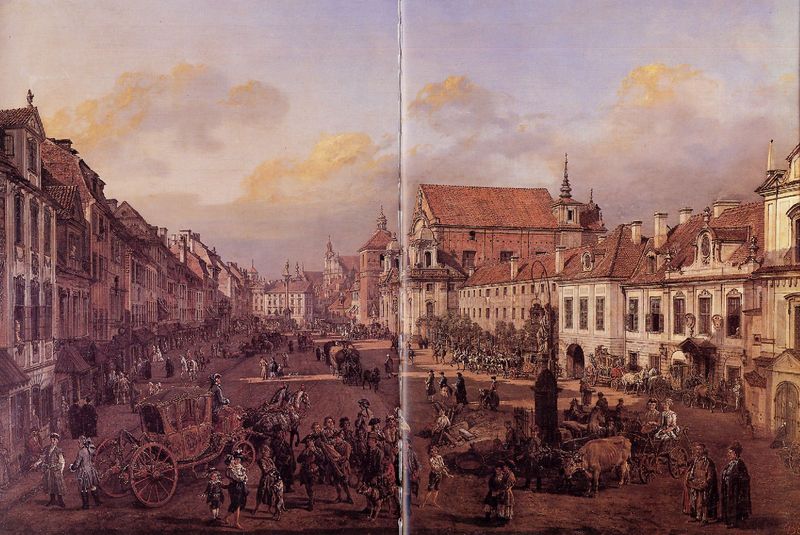
Titel: Die Krakowskie Przedmescie-Strasse (Krakauer Vorstadt-Strasse) in Richtung auf die Sigismund-Säule
Künstler: Canaletto
Standort: Warschau, Königsschloß (EU - PL)
Schlagwörter: gemälde, himmel, schatten, wolken, menschen, stadt, braun, fenster, strasse, gebäude, haus, tiere, häuser, kühe, brunnen, kinder, pferde, turm, ansicht, fassaden, dächer, kuh, kutsche, markt, platz, wagen, soldaten, buch, türme, denkmal, marktplatz, wolkne, ankunft, gespann, ochse, bürgerliche, brunneb, 1900